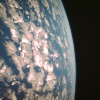
Label: cloud